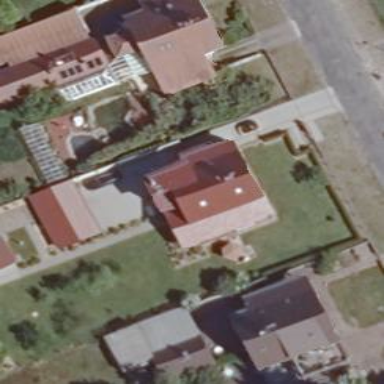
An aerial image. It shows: Detached building.